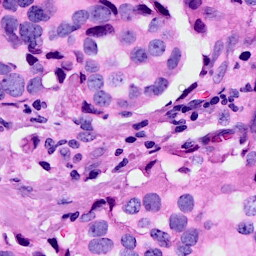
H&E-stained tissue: Breast